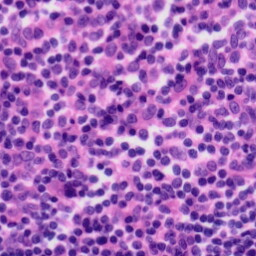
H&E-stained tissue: Tonsil